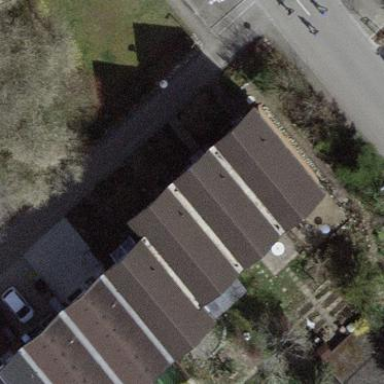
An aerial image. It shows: Terrace building.